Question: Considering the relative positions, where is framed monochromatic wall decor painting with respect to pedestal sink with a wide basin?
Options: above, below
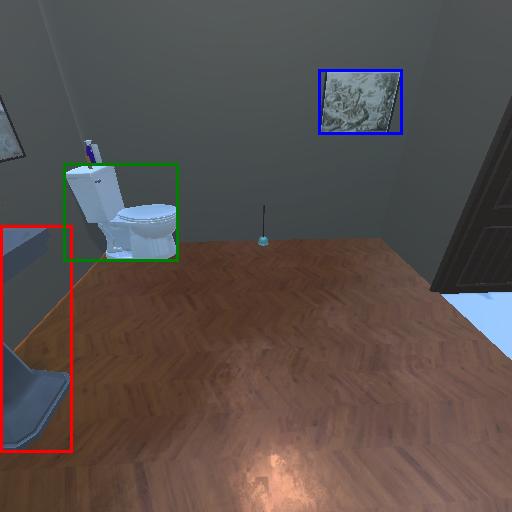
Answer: above